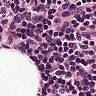
Metastatic tissue present: no